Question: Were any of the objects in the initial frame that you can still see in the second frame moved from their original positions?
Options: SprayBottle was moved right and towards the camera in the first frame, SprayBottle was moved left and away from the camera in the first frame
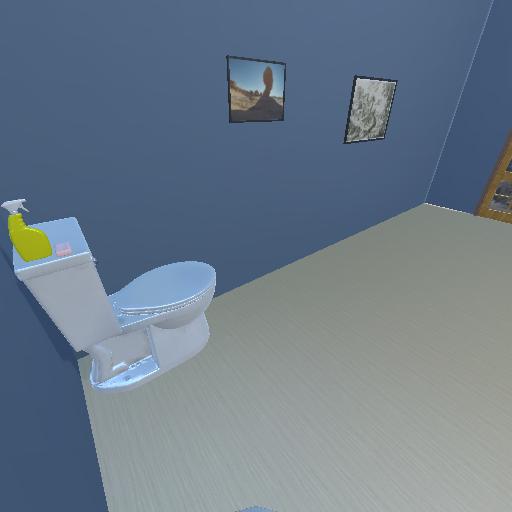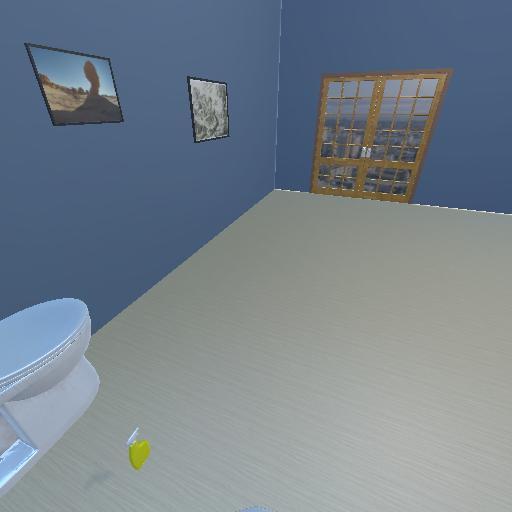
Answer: SprayBottle was moved right and towards the camera in the first frame